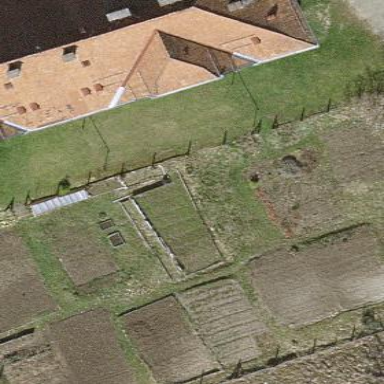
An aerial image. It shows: Plot in the allotments.